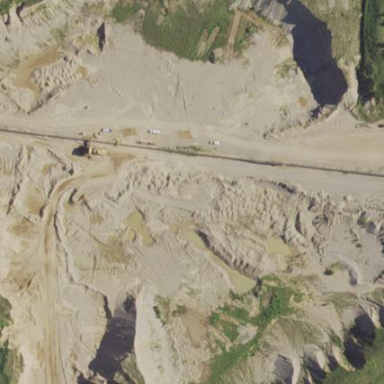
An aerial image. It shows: Quarry extracting sand as natural resource.